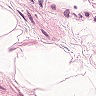
Metastatic tissue present: no